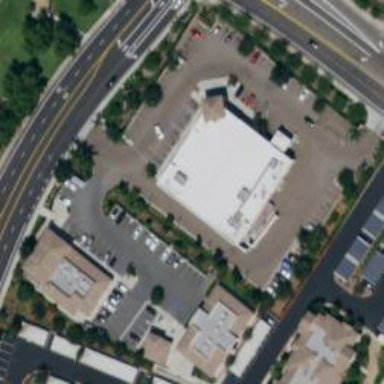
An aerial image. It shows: Retail area.